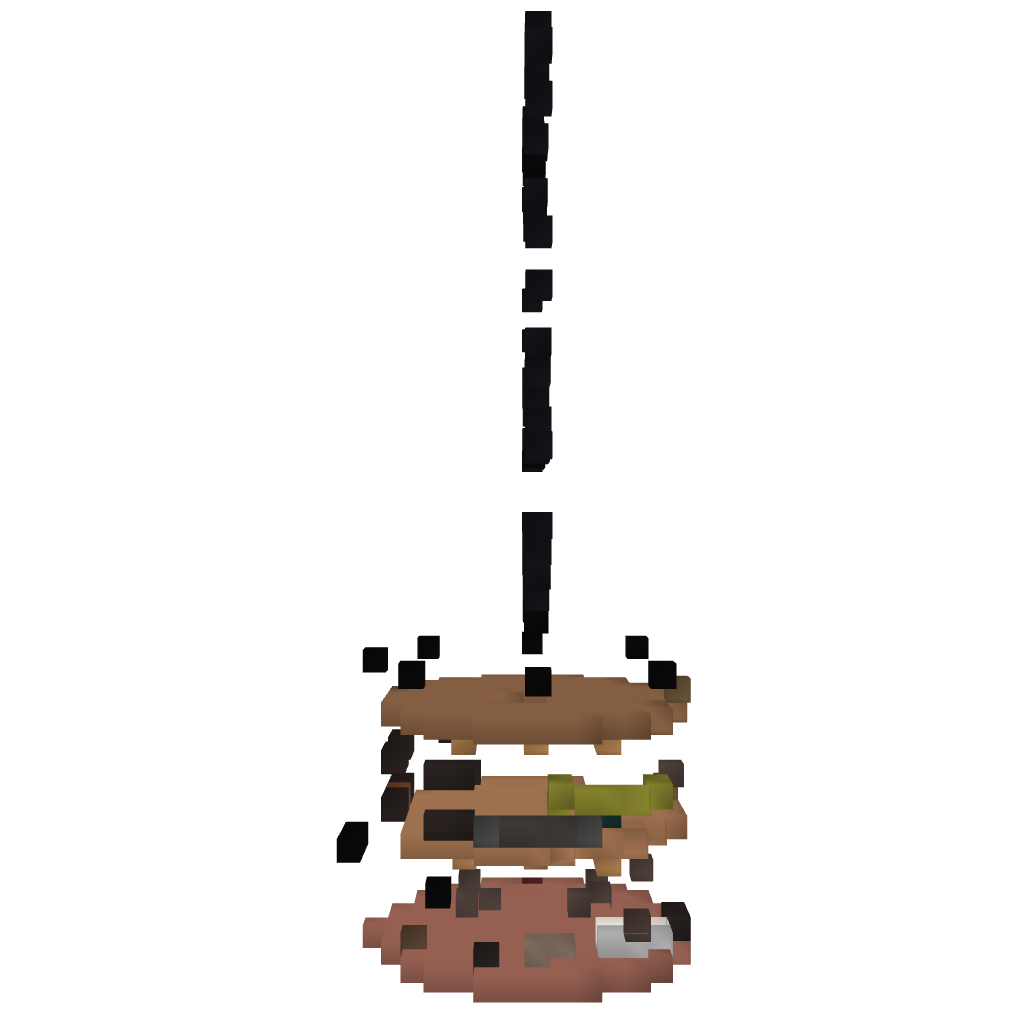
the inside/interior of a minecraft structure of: Mario Flower Home